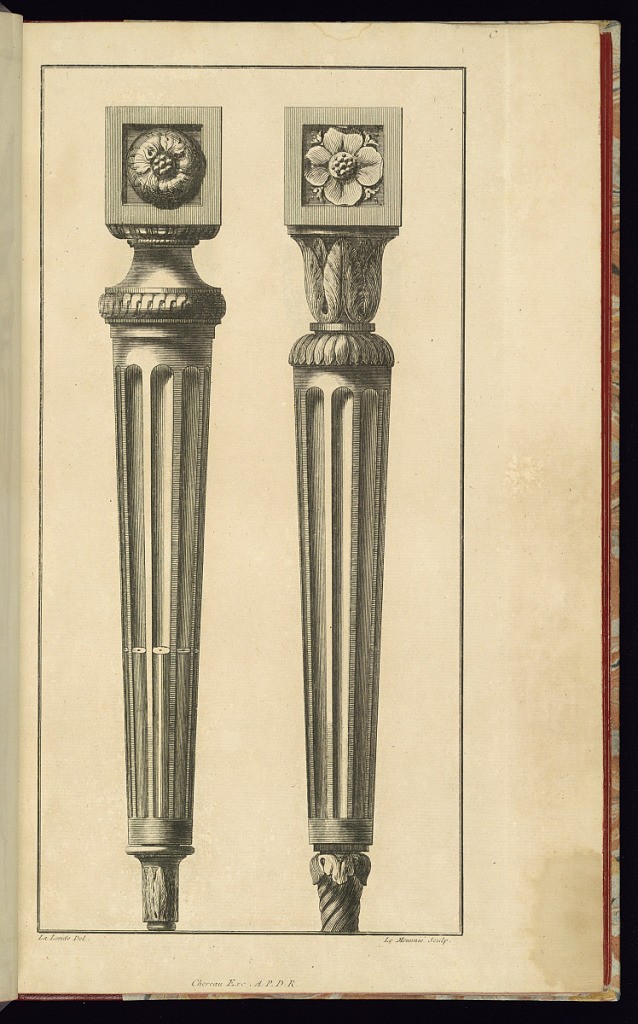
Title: Two Furniture Leg Designs
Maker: Richard de Lalonde, French, active 1780–96
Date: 1775-1788
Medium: Etching on off-white laid paper
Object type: Print
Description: Two furniture leg designs, arranged horizontally on the page. The left leg features a top block with a carved rosette within a square inset, a deep cove, and a shoulder with a wave pattern. The shaft is fluted, with cabled darts halfway down. The furniture leg at right has a top block with a carved rosette set within a square inset, a cove of acanthus leaves, gadrooning at the shoulders, and fluting down the shaft. The plate is signed, and possibly was numbered; the print was trimmed at some point. In comparison with other versions, it should be numbered C5.